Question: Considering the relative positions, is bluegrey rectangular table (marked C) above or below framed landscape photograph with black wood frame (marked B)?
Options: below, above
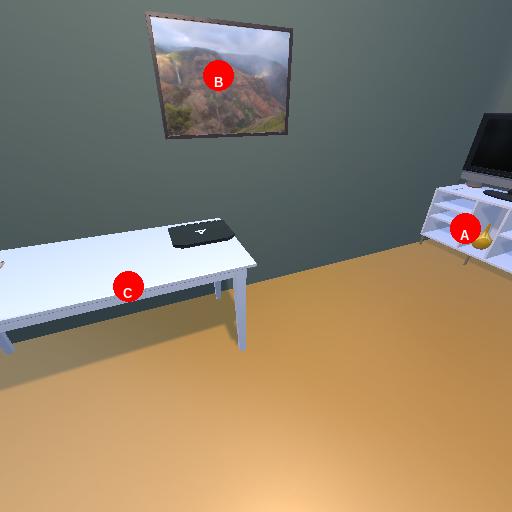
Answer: below